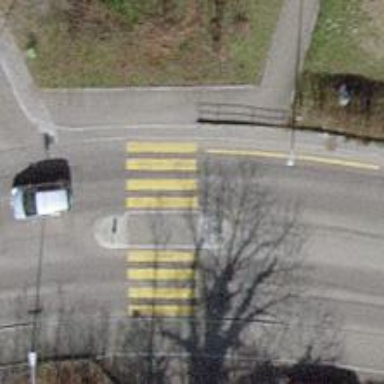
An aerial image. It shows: Zebra crossing with road island.